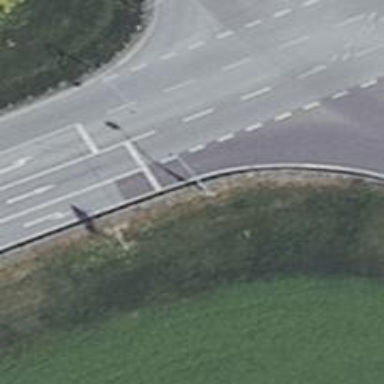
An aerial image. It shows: Road with traffic signals.